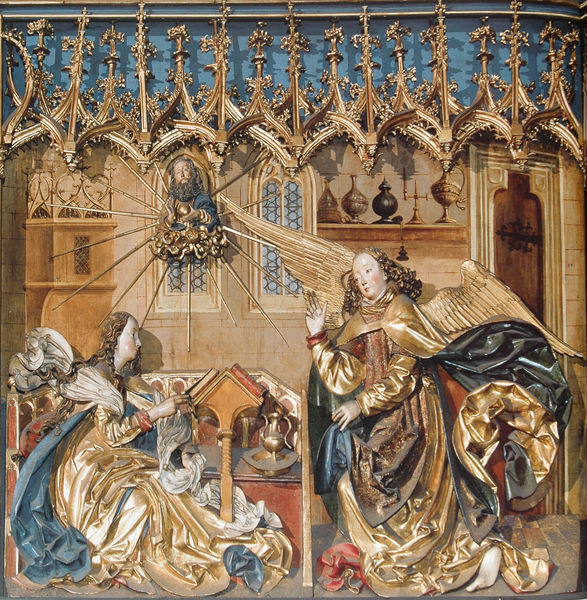
Titel: Hochaltar, Flügel-Innenseite, Verkündigung an Maria
Künstler: Veit Stoß
Standort: Krakau
Institution: Pfarrkirche Maria Himmelfahrt
Schlagwörter: blau, flügel, gemälde, gott, hand, himmel, mann, schatten, umhang, wolken, ocker, sitzen, braun, fenster, frau, frisur, geste, glas, grau, haar, holz, kleid, licht, raum, szene, tür, weiss, zimmer, dach, rot, wolke, beige, malerei, bart, blond, gesichter, jung, regal, wand, architektur, bibel, falten, gefieder, gesicht, kleidung, teller, innenraum, wind, kirche, sonne, figur, gewand, gold, interieur, gewänder, innen, spitzen, gotik, locken, amphoren, engel, kanne, krug, skulptur, relief, farbig, bücher, figuren, zopf, detail, lesen, ornamente, leuchter, vasen, faltenwurf, bemalt, foto, bögen, gewölbe, buch, vergoldet, strahlen, jungfrau, beten, gebet, kranz, bleiglas, gefässe, altar, pult, schnitzerei, gestus, heiligenschein, krüge, nimbus, gotisch, christus, jesus, jesus christus, fensterbank, knieen, segen, segnen, erscheinung, stoß, herz, lesepult, gefasst, gothik, maria, madonna, geflügelt, erzengel, petrus, fassung, schrein, beiger, ablage, schnitzwerk, verkündigung, michael, fesnter, krippe, erlöser, got, botschaft, waschschüssel, fialen, heilige familie, jesuskind, wimperg, gesprenge, retabel, christ, segensgestus, dosen, wunder, gabriel, gottvater, verkündung, mittelschrein, maria verkündigung, schnitzalatr, messias, veit stoß, benster, waschkrug, maria empfängnis, erzengel michael, gottessohn, sohn gottes, reilief, christkind, heiliger geis, gebriel, herz jesu, mischform, christkönig, heilland, örkel, erretter, jesus von nazaret, empängnis, kripoe